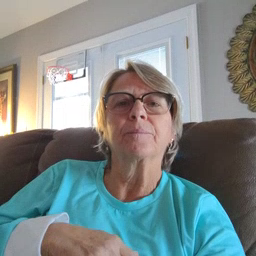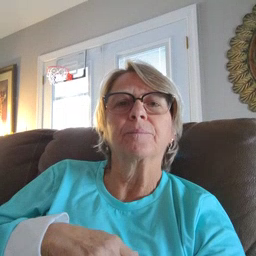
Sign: drink